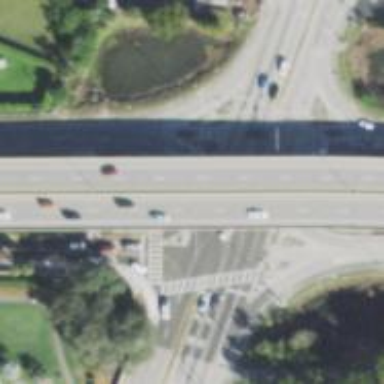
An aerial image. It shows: Asphalt road with primary link designation.